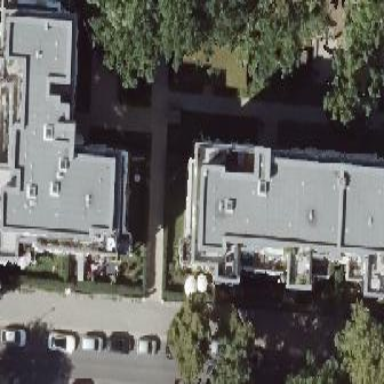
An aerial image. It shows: Building with apartments and flat roof.